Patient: sex M, age 48
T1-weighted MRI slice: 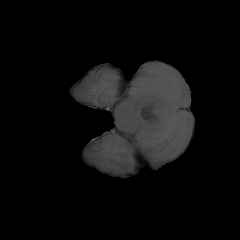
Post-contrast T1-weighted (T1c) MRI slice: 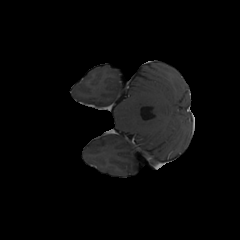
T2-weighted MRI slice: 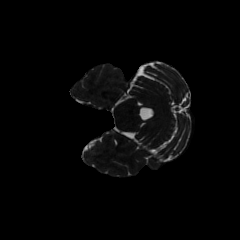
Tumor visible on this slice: no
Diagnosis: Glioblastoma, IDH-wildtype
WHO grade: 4